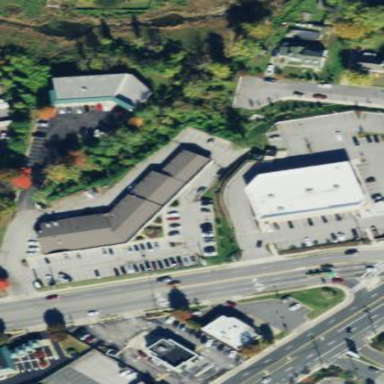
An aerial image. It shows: Commercial building.